Field crop: tomato
Growth stage: 2
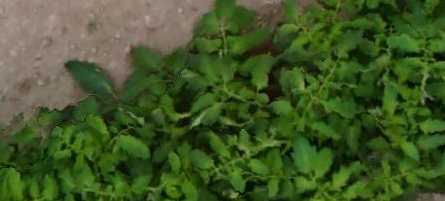
Species: tomato